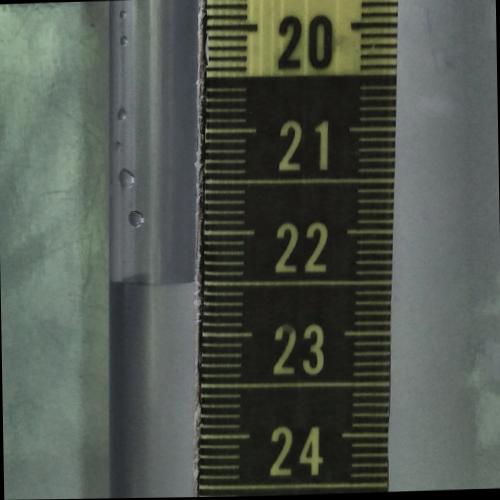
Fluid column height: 22.5 cm